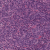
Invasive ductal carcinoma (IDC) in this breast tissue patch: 1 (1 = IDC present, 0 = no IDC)